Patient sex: M
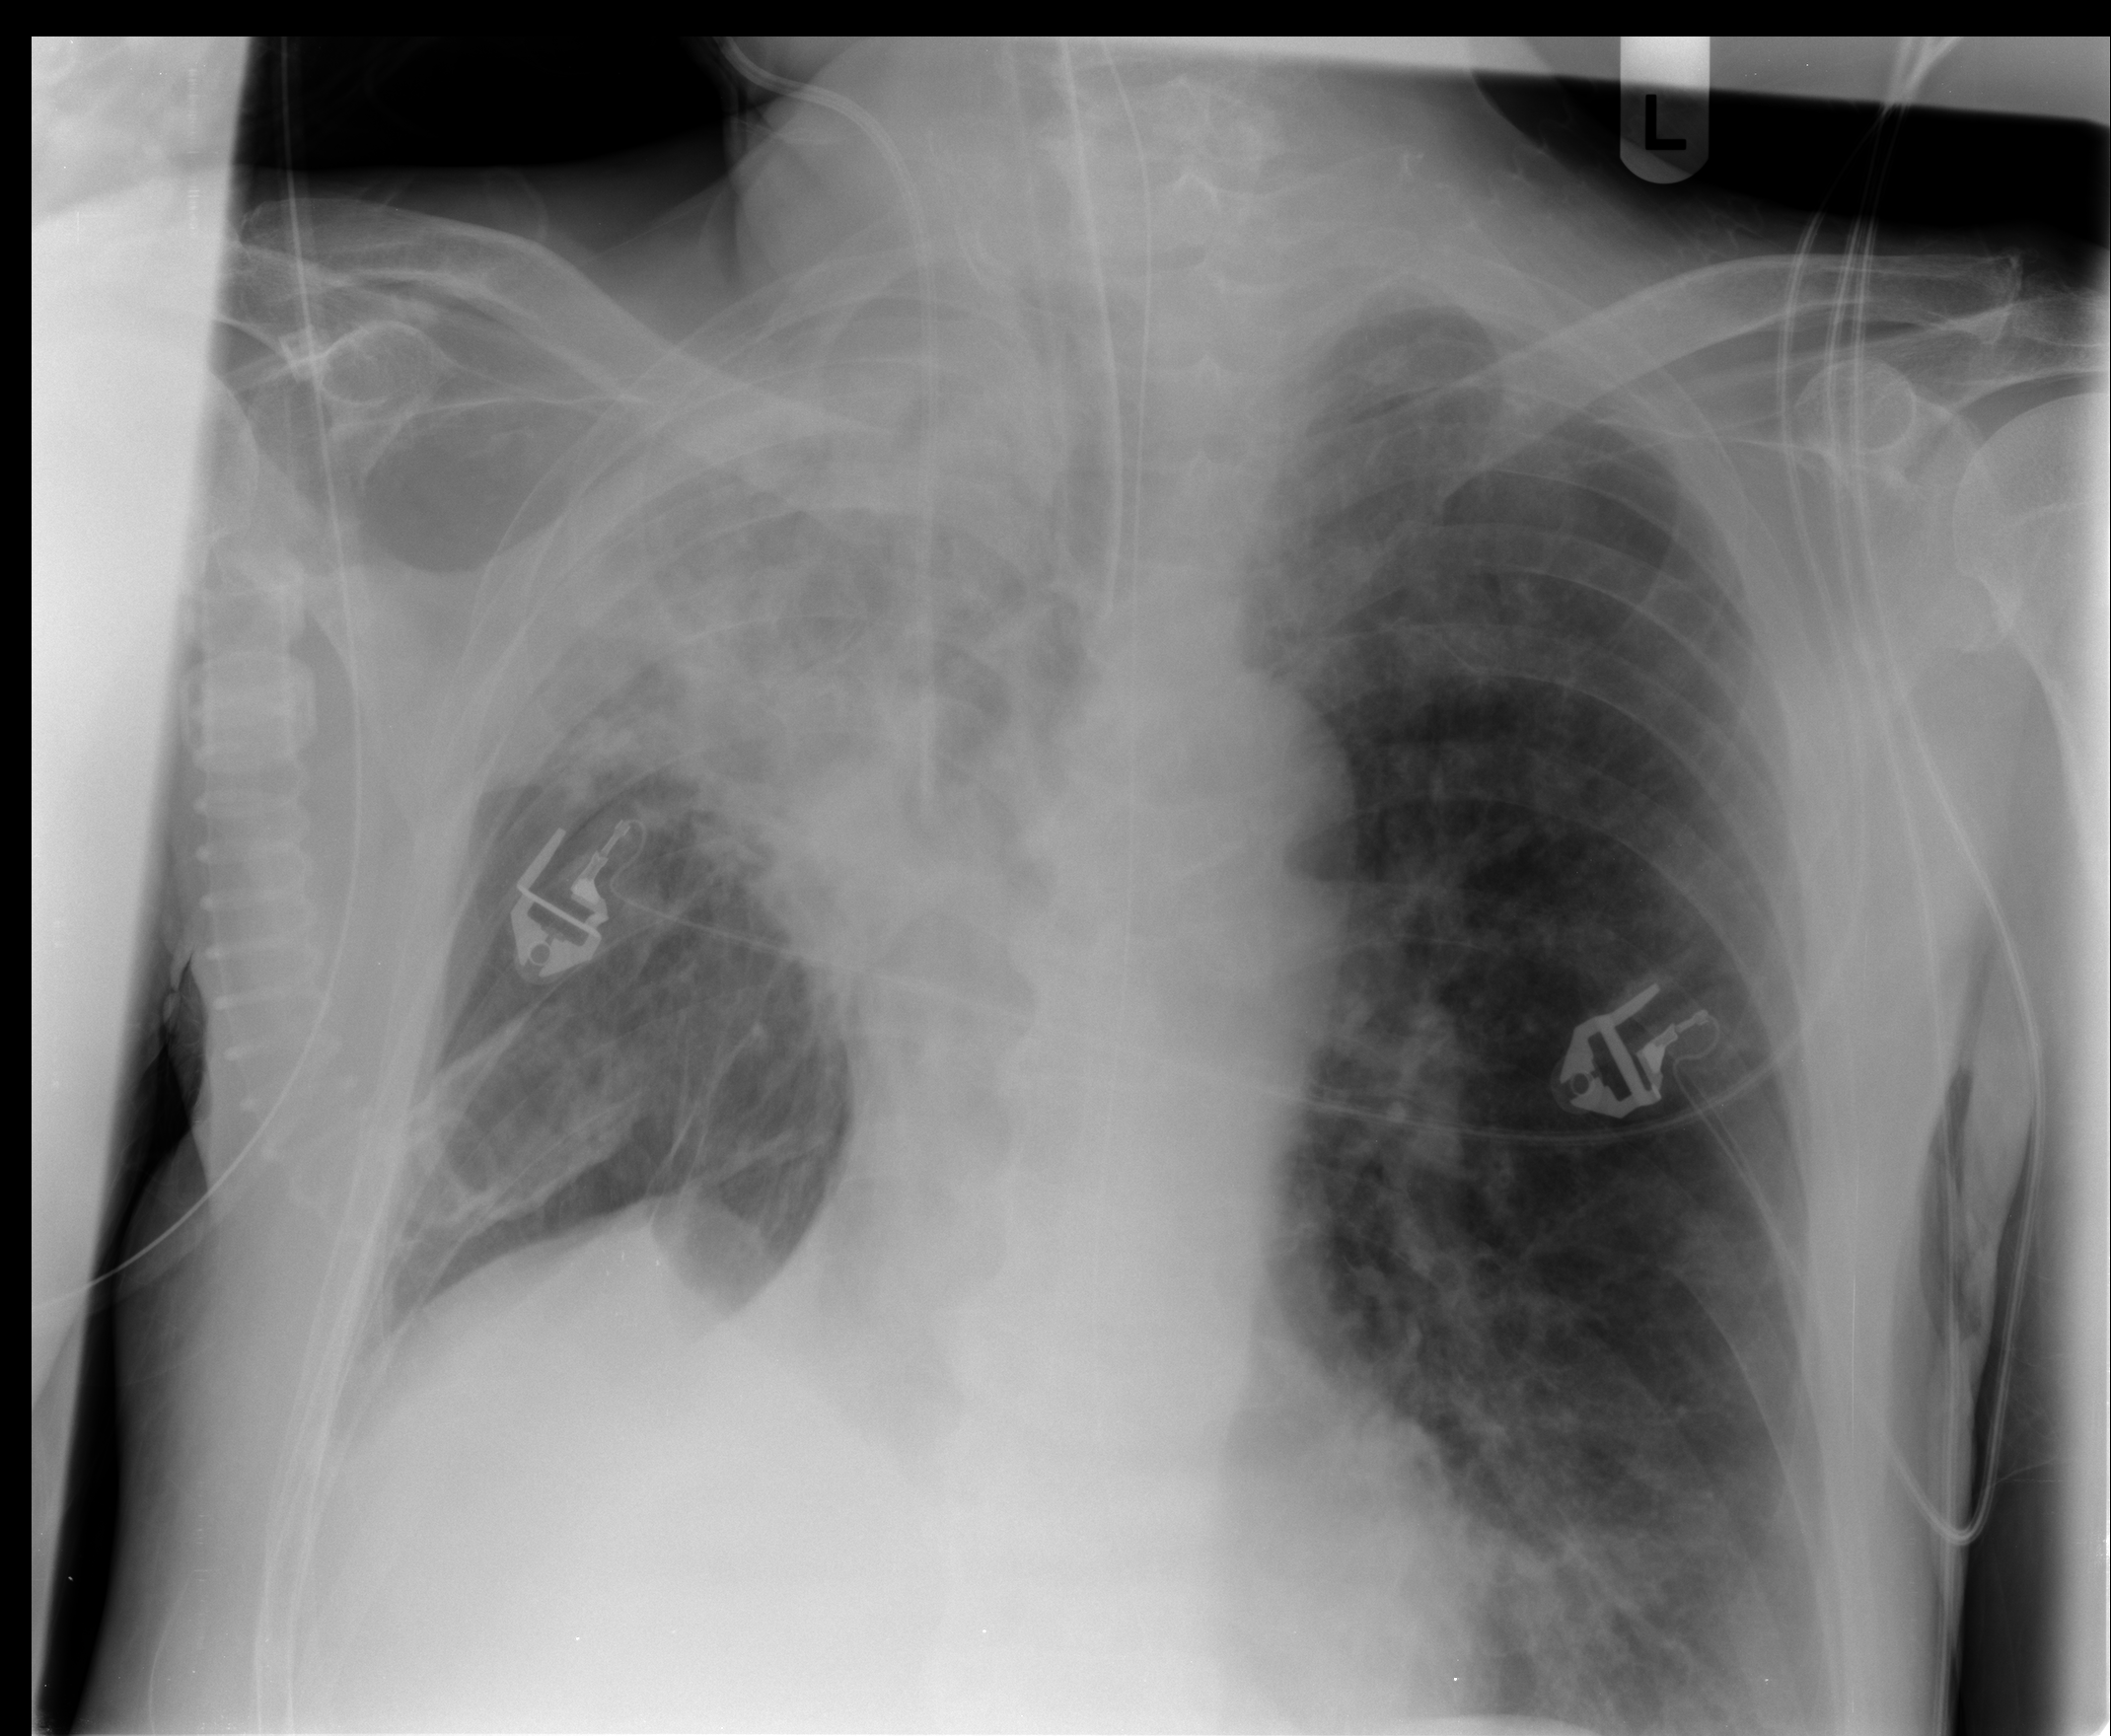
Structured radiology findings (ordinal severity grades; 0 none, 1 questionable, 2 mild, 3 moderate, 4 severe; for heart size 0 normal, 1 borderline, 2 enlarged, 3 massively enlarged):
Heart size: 0
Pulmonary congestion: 2
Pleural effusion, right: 0
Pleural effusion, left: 0
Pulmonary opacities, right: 3
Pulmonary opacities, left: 1
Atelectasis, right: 3
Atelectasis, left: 1